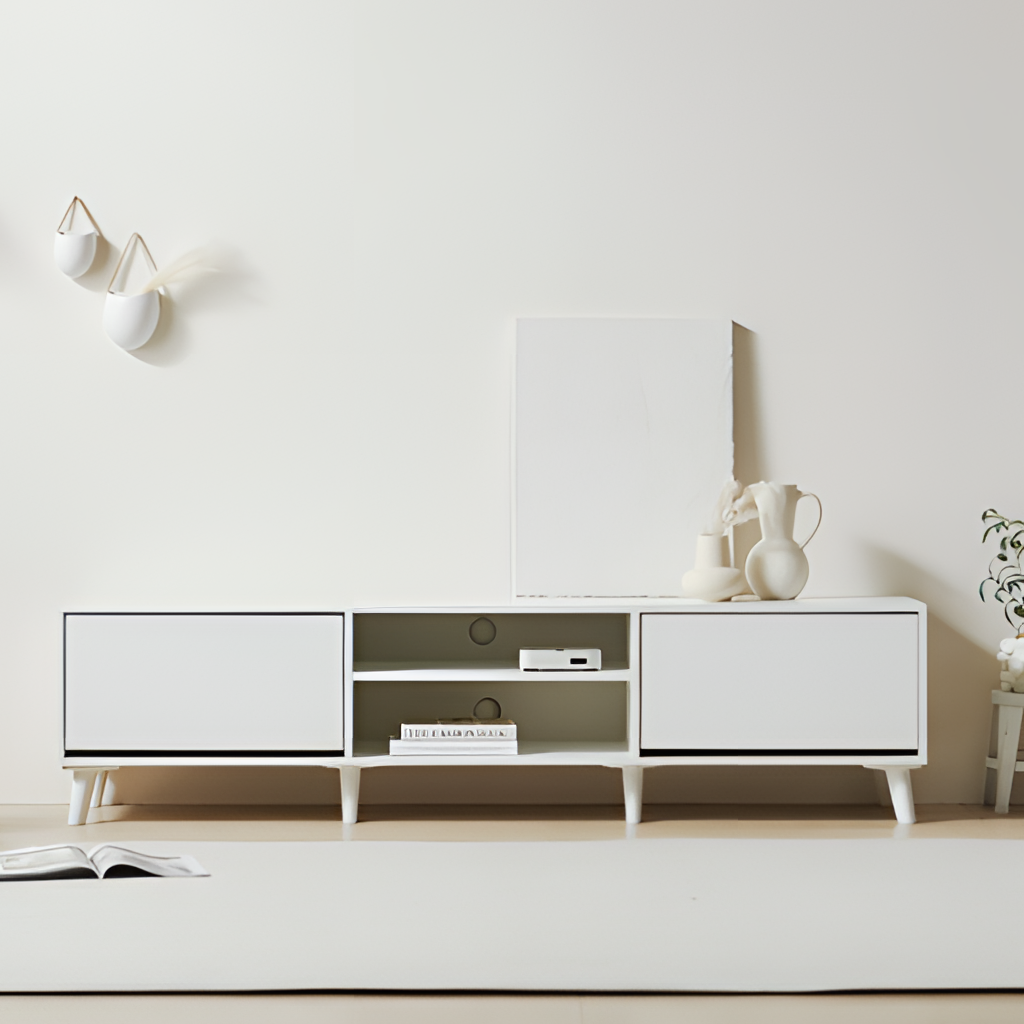
living room, white wood media console, wood flooring, with plank pattern, white paint wallpaper, with solid pattern, minimalist